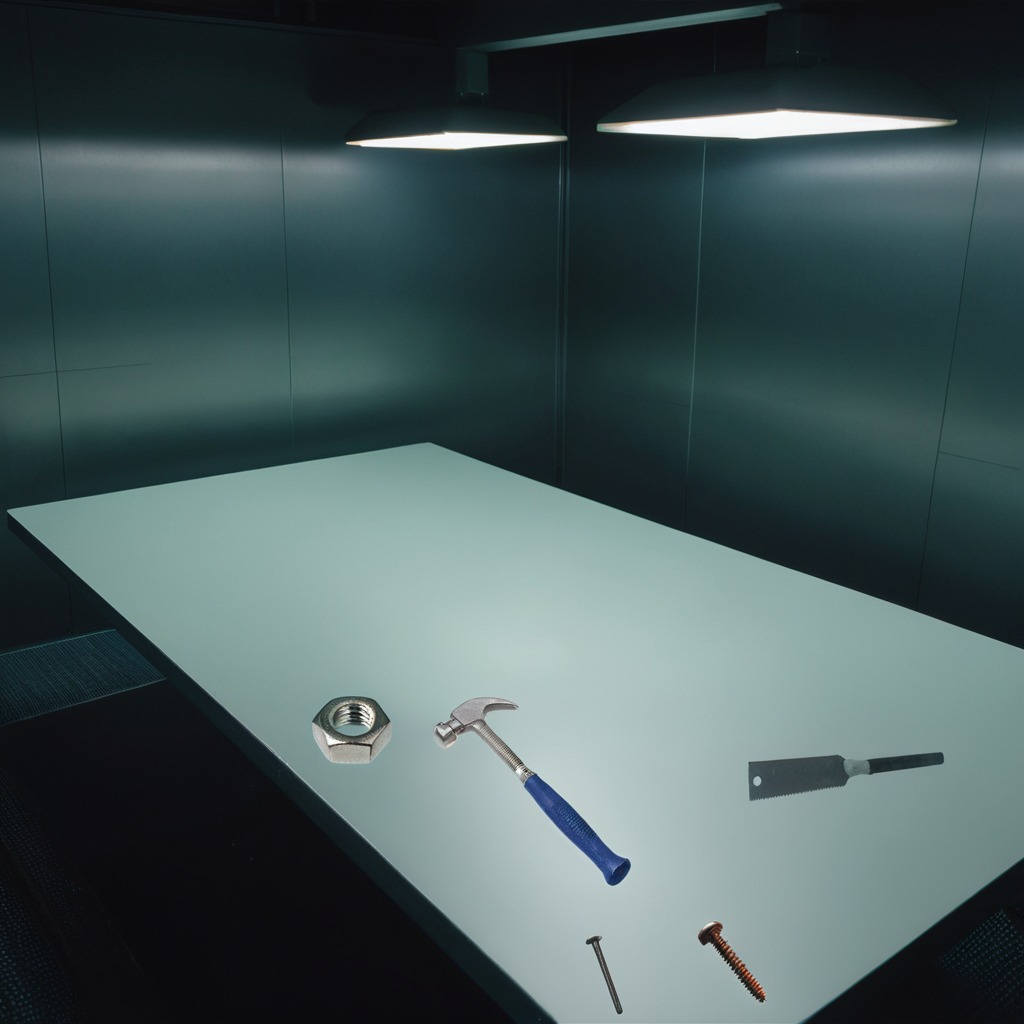
A metal machine screw, an iron nail, a hammer, a handheld metal saw, and a metal nut are lying on the clean empty table in a railway signal maintenance room.